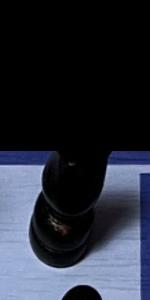
Label: Knight_Black